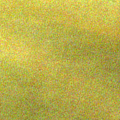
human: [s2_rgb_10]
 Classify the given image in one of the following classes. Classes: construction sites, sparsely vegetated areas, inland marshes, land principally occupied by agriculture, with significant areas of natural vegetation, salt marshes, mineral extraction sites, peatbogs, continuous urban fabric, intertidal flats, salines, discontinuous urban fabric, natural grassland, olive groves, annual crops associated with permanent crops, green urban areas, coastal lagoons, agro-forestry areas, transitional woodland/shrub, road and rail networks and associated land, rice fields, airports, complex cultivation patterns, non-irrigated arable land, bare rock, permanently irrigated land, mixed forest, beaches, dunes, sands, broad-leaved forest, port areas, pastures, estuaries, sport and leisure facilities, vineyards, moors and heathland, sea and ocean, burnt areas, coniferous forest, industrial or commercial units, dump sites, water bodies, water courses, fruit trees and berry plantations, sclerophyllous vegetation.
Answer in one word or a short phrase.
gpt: coastal lagoons